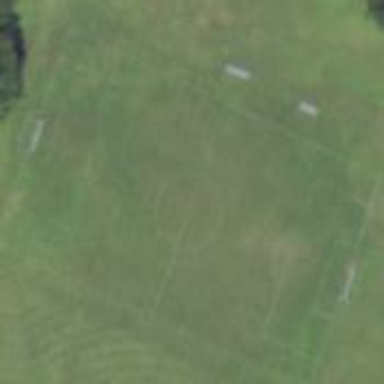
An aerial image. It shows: Soccer pitch for leisure land activities.